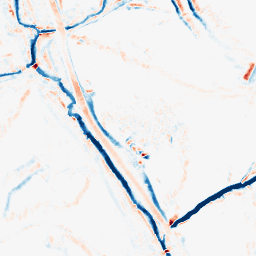
Category: morphological
Decomposition family: morphological_diamond
Decomposition parameters: operation: average
radius: 5
Upsampling method: sinc_blackman
Upsampling parameters: scale: 2
kernel_size: 4
Upsampling scale: 2